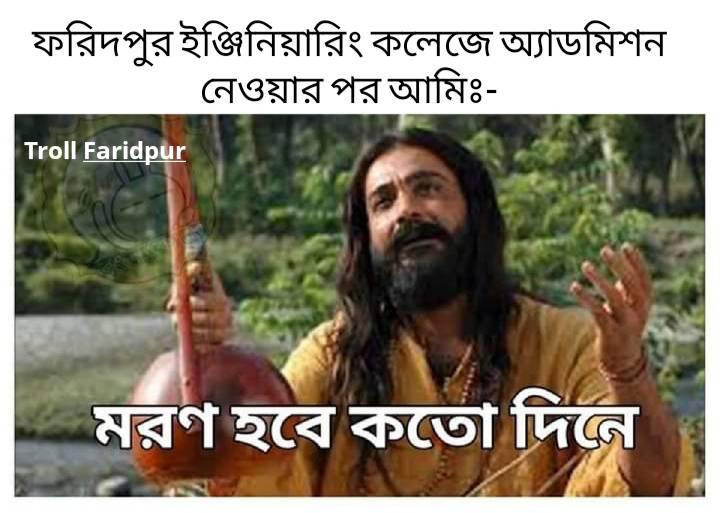
Caption: ফরিদপুর  ইঞ্জিনিয়ারিং কলেজে অ্যাডমিশন নেওয়ার পর আমিঃ    মরণ হবে কতো দিনে
Label: non-hate